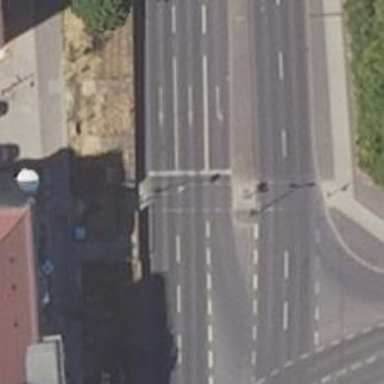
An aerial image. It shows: Road with traffic signals at the crossing.